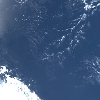
Label: water